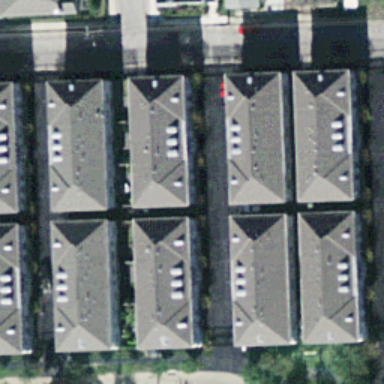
This is a dense residential area .